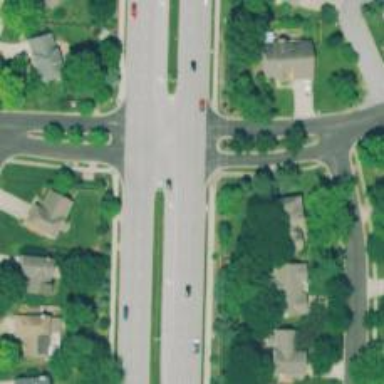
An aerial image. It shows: Dash road marking.